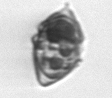
Label: Kryptoperidinium_triquetrum